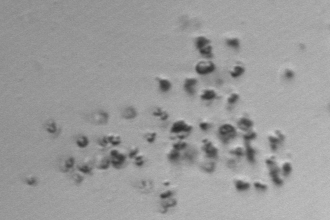
Label: Phaeocystis